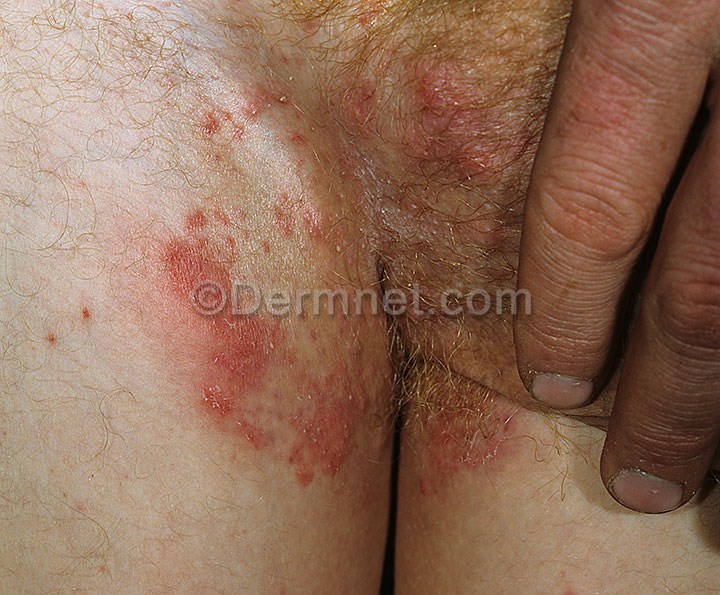
Disease: Tinea Ringworm Candidiasis and other Fungal Infections